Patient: sex M, age 62
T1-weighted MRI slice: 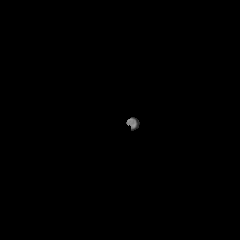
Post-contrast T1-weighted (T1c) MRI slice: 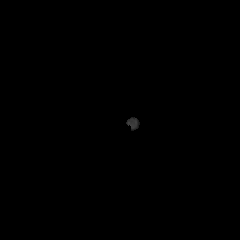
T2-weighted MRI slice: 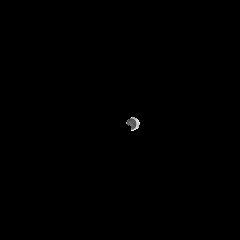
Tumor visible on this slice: no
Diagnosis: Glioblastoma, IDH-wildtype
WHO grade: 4